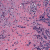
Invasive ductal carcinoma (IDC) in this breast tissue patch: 1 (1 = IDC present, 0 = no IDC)